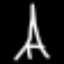
Label: The Eiffel Tower